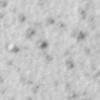
Label: no_change